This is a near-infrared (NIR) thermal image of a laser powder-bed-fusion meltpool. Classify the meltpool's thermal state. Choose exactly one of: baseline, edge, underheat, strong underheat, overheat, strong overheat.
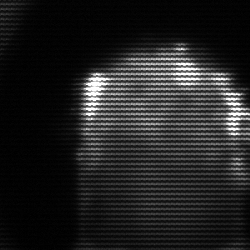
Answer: baseline